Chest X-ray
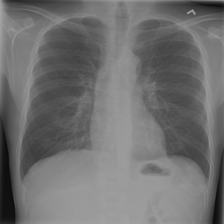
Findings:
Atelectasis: negative
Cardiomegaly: negative
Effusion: negative
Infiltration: negative
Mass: negative
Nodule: negative
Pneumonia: negative
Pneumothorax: negative
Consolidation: negative
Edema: negative
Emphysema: negative
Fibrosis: negative
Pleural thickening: negative
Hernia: negative